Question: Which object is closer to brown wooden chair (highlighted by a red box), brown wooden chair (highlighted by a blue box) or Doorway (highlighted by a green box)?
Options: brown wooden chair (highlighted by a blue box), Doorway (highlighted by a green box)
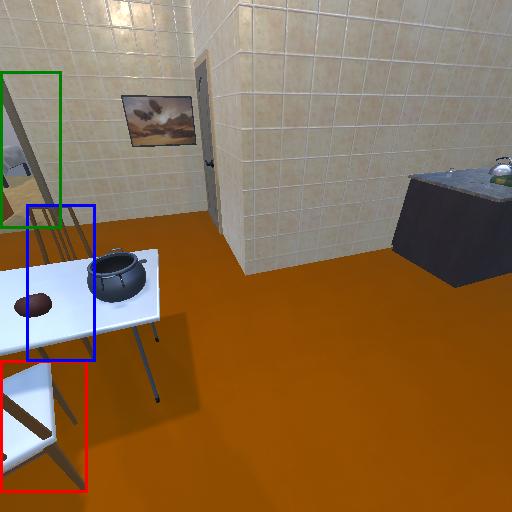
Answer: brown wooden chair (highlighted by a blue box)